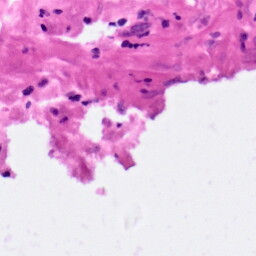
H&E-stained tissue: Pancreatic